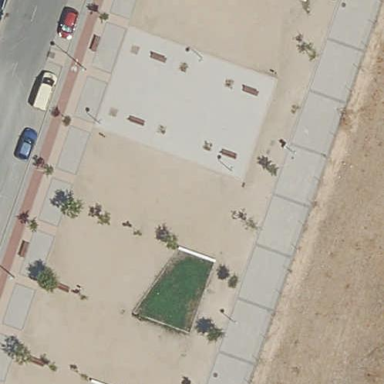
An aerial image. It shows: Paved pedestrian road.